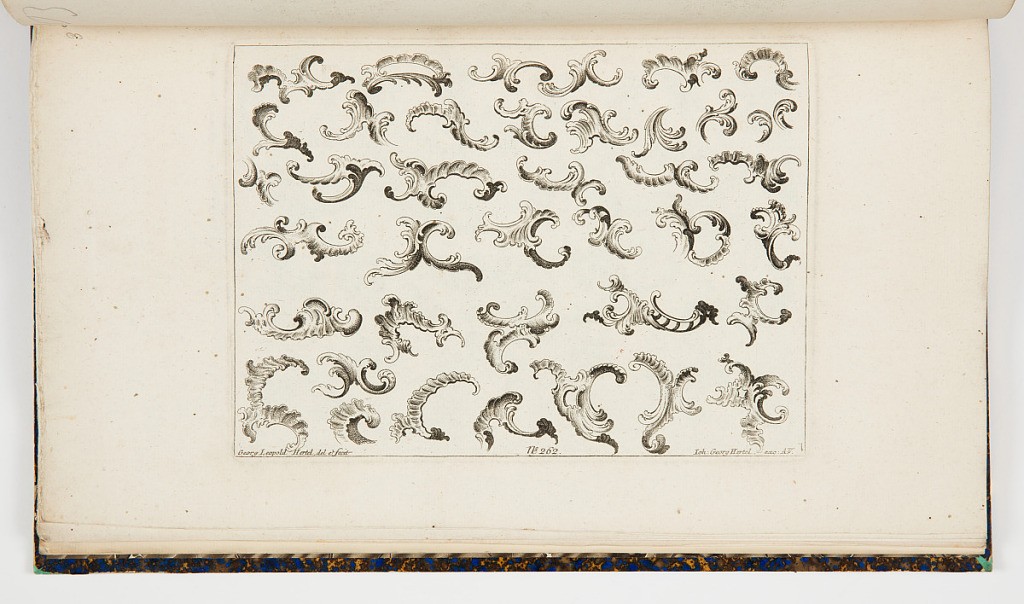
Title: Designs for Rocaille Scrolls
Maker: Georg Leopold Hertel, German, active ca. 1780
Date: mid- 18th century
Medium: Etching on off-white paper
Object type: Print
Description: Sheet filled with variations on rocaille scrolls. The plate is signed and numbered.